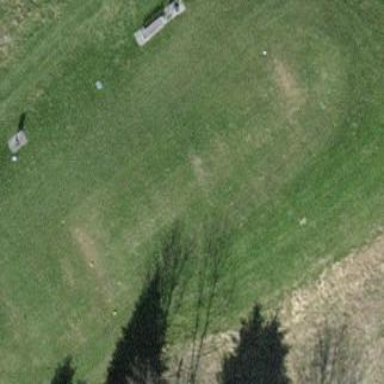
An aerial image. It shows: Golf tee on grass surface.